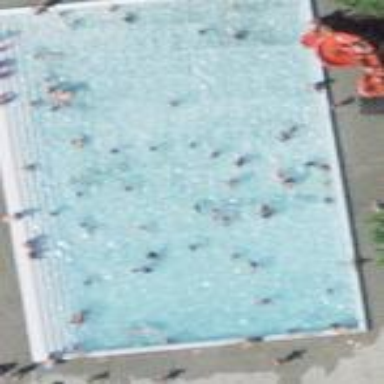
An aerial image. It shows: Swimming pool within leisure land area designed for swimming activities.